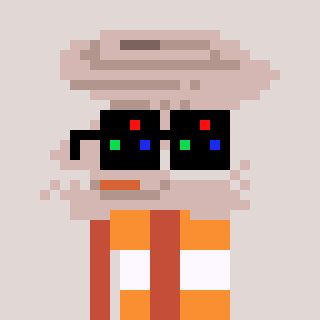
a pixel art character with square black sunglasses, a tornado-shaped head and a rust-colored body on a warm background